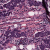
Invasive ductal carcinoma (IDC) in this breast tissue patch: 1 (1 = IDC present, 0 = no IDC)